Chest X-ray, AP view. Patient: 54 years old, sex F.
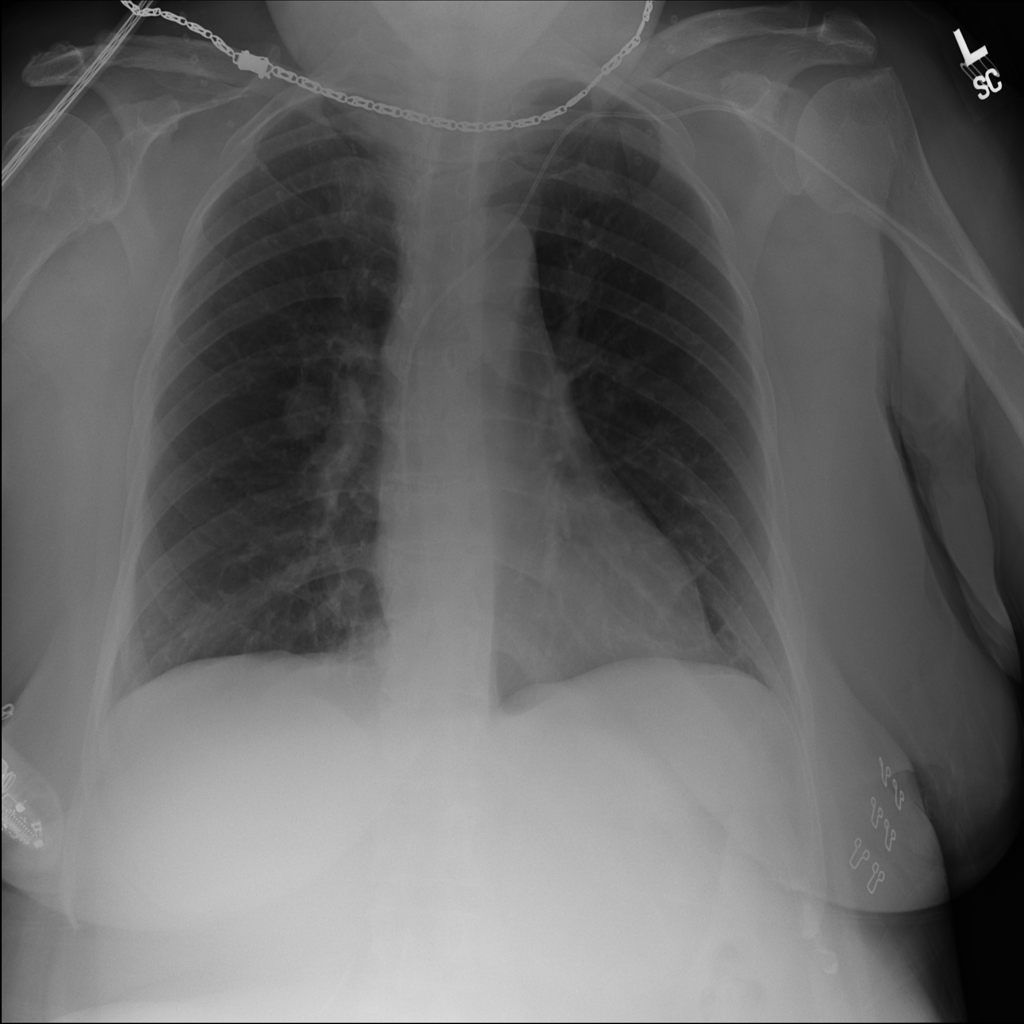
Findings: No Finding